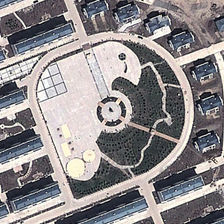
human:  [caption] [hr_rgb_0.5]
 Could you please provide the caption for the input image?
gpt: many buildings are around a square .

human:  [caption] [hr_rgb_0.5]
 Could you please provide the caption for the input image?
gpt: many buildings are around a square .

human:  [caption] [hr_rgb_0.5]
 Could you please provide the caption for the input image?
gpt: many buildings are around a square .

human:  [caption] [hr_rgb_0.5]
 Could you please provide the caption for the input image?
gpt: many buildings are around a square .

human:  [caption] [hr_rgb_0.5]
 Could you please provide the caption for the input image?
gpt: many buildings are around a square .